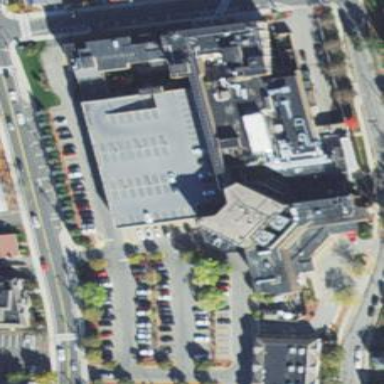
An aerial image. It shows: Healthcare facility identified as hospital.